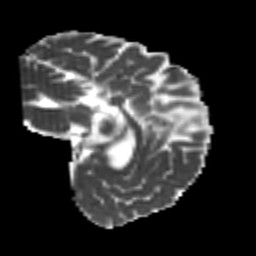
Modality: MD
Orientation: sagittal
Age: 25
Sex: male
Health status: healthy
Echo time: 0.074 s